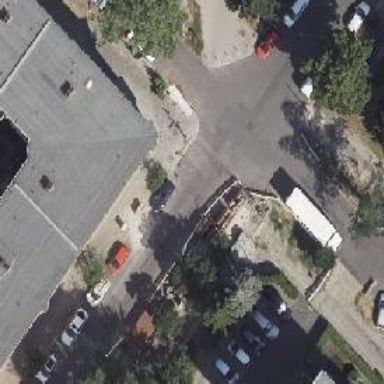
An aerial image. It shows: Asphalted residential road with junction.